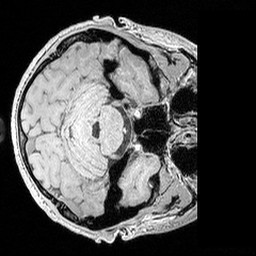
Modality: MP2RAGE
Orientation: axial
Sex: male
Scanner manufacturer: siemens
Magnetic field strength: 3 T
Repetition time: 5 s
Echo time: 0.00292 s